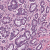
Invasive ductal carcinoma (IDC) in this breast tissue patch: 1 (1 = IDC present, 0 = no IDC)